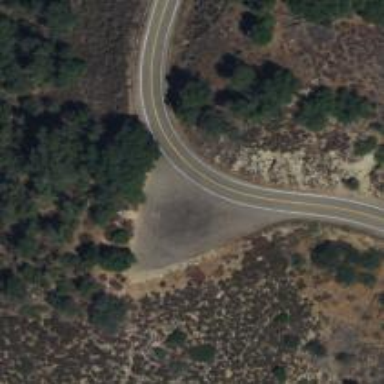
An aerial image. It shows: Rest area along the road.